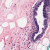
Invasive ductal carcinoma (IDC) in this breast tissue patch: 0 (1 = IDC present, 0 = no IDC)